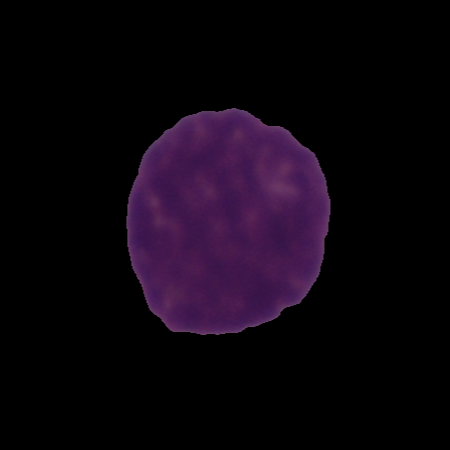
Label: healthy